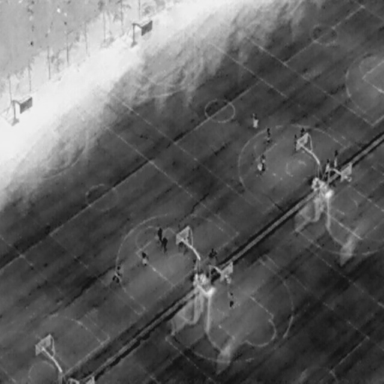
There are 11 People in the infrared image.